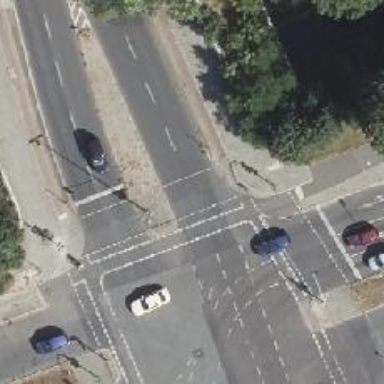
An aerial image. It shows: Crossing with traffic signals.